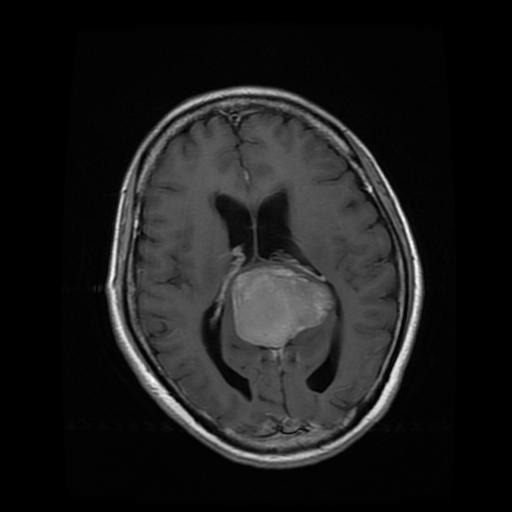
Label: meningioma